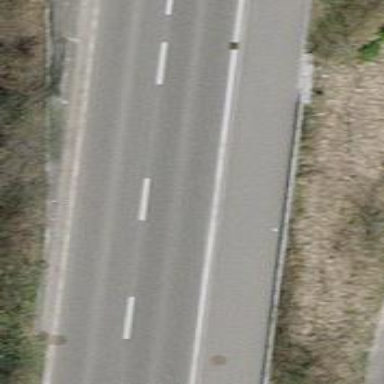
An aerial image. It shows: Asphalt path.